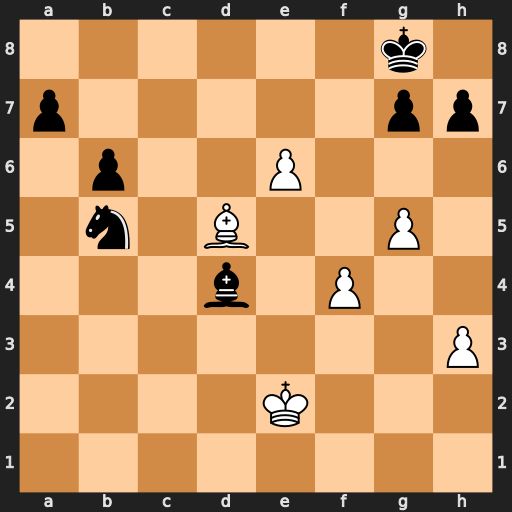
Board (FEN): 6k1/p5pp/1p2P3/1n1B2P1/3b1P2/7P/4K3/8
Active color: w
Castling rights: -
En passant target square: -
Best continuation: e7+ Kh8 e8=Q#